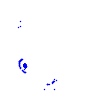
Particle: electron